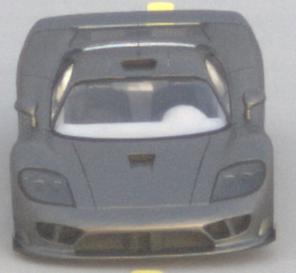
Make: Saleen
Model: S7
Detailed model: -
Model produced from: 2000
Model produced until: 2008
Doors: 2
Color: gray
Road condition: dry road
Daytime: sunrise or sunset
Contrast: low contrast